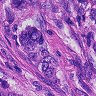
Metastatic tissue present: yes